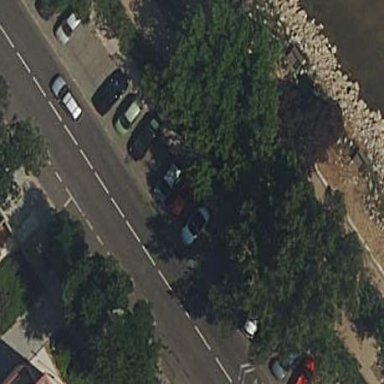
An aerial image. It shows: Parking area with surface.